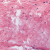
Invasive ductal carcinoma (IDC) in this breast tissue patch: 0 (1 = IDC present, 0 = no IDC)